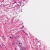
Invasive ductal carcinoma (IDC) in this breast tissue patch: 0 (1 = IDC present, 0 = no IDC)